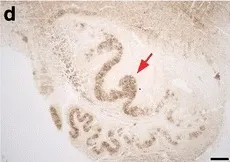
Degenerative changes in the patient's left (a, c) and right (b, d) ION at a more rostral level, with immunostains to calbindinD28k (a, b) and GAD (c, d). A distinct region with more numerous calbindinD28k-labeled neurons is again seen in the dorsal arm of the principal olive bilaterally along with preserved GAD staining (red arrows). There is patchy loss of GAD staining, more prominent in lateral and ventral regions of the principal olive in this region of ION. Scale bar: 250 mum, A-D.
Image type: pathology (immunostaining)